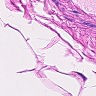
Metastatic tissue present: no